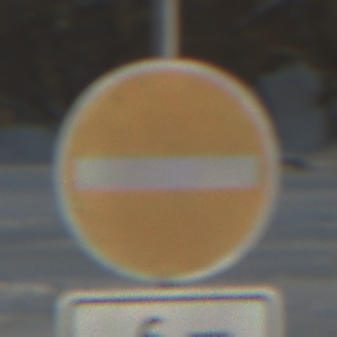
Verkehrszeichen: VerbotDerEinfahrt
Zusatzzeichen unten: EinspurigeFahrzeugeFrei2
Umgebung: Outdoor, Suburban
Tageszeit: MorningAfternoon
Wetter: PartlyCloudy
Licht: Natural
Jahreszeit: NotSpecified
Kontrast: HighContrast